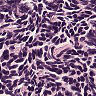
Metastatic tissue present: no